Field crop: maize
Growth stage: 2
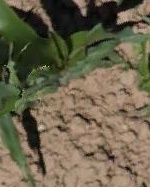
Species: maize